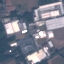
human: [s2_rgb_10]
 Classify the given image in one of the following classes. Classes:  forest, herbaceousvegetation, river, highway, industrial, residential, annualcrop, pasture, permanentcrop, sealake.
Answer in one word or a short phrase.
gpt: Industrial